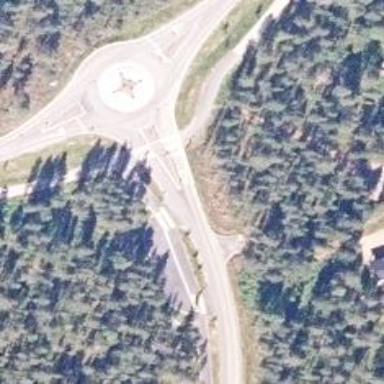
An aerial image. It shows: Island crossing on the road.